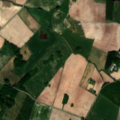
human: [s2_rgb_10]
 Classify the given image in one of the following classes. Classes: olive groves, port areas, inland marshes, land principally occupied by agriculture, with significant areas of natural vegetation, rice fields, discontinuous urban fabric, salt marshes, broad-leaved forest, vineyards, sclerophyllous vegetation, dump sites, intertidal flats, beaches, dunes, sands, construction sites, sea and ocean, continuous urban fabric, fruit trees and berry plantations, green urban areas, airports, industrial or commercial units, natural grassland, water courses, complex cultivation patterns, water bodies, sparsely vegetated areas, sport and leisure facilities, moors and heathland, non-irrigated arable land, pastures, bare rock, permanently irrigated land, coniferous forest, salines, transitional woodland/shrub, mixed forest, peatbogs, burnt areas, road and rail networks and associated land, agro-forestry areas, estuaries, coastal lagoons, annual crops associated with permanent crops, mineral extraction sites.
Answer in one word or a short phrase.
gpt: non-irrigated arable land, land principally occupied by agriculture, with significant areas of natural vegetation, mixed forest